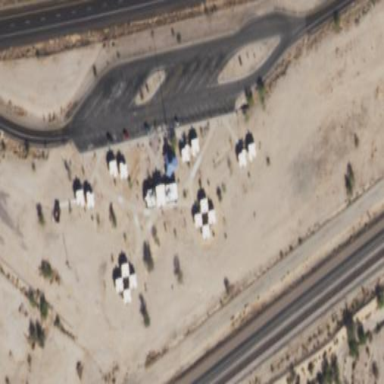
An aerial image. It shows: Rest area on the road.